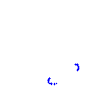
Particle: proton